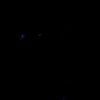
Label: space